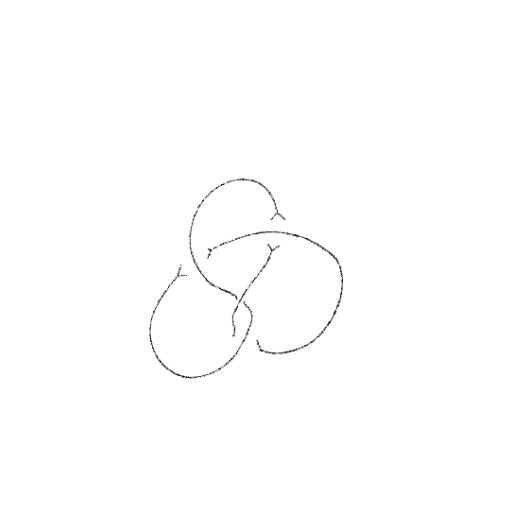
Crossing number: 4